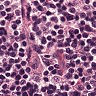
Metastatic tissue present: no